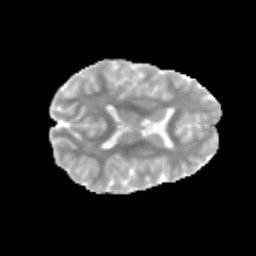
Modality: MD
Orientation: axial
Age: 14
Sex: female
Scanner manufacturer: siemens
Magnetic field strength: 3 T
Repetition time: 3.8 s
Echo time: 0.07 s